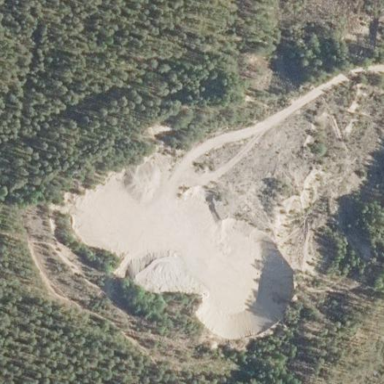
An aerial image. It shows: Quarry area.